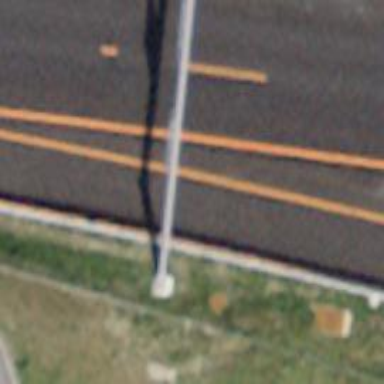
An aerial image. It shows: Asphalt trunk link highway. It is motor road with curve ahead.